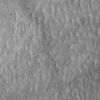
Atmospheric dust classification: not_dusty